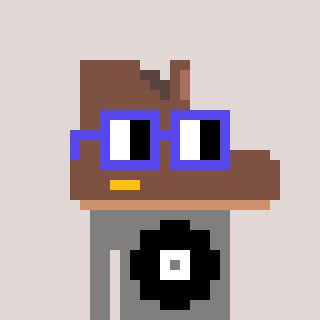
a pixel art character with square blue glasses, a boot-shaped head and a bluegrey-colored body on a warm background